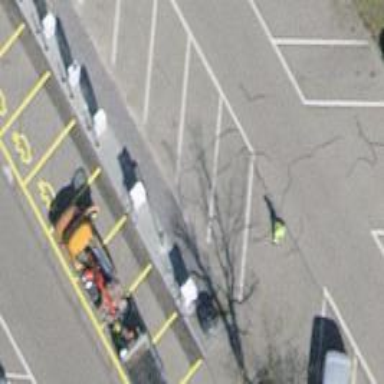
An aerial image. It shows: Charging station.